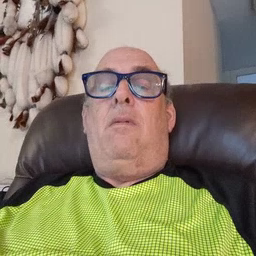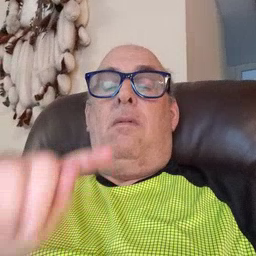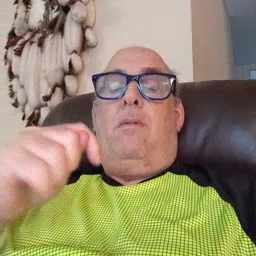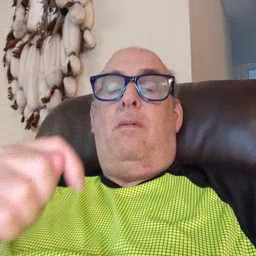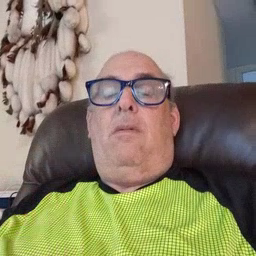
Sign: toy